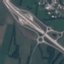
Label: Highway